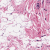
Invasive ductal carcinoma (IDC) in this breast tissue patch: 0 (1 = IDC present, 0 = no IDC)